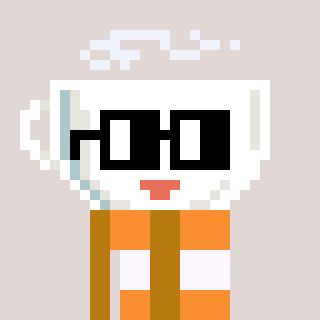
a pixel art character with square black glasses, a mug-shaped head and a gold-colored body on a warm background